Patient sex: M
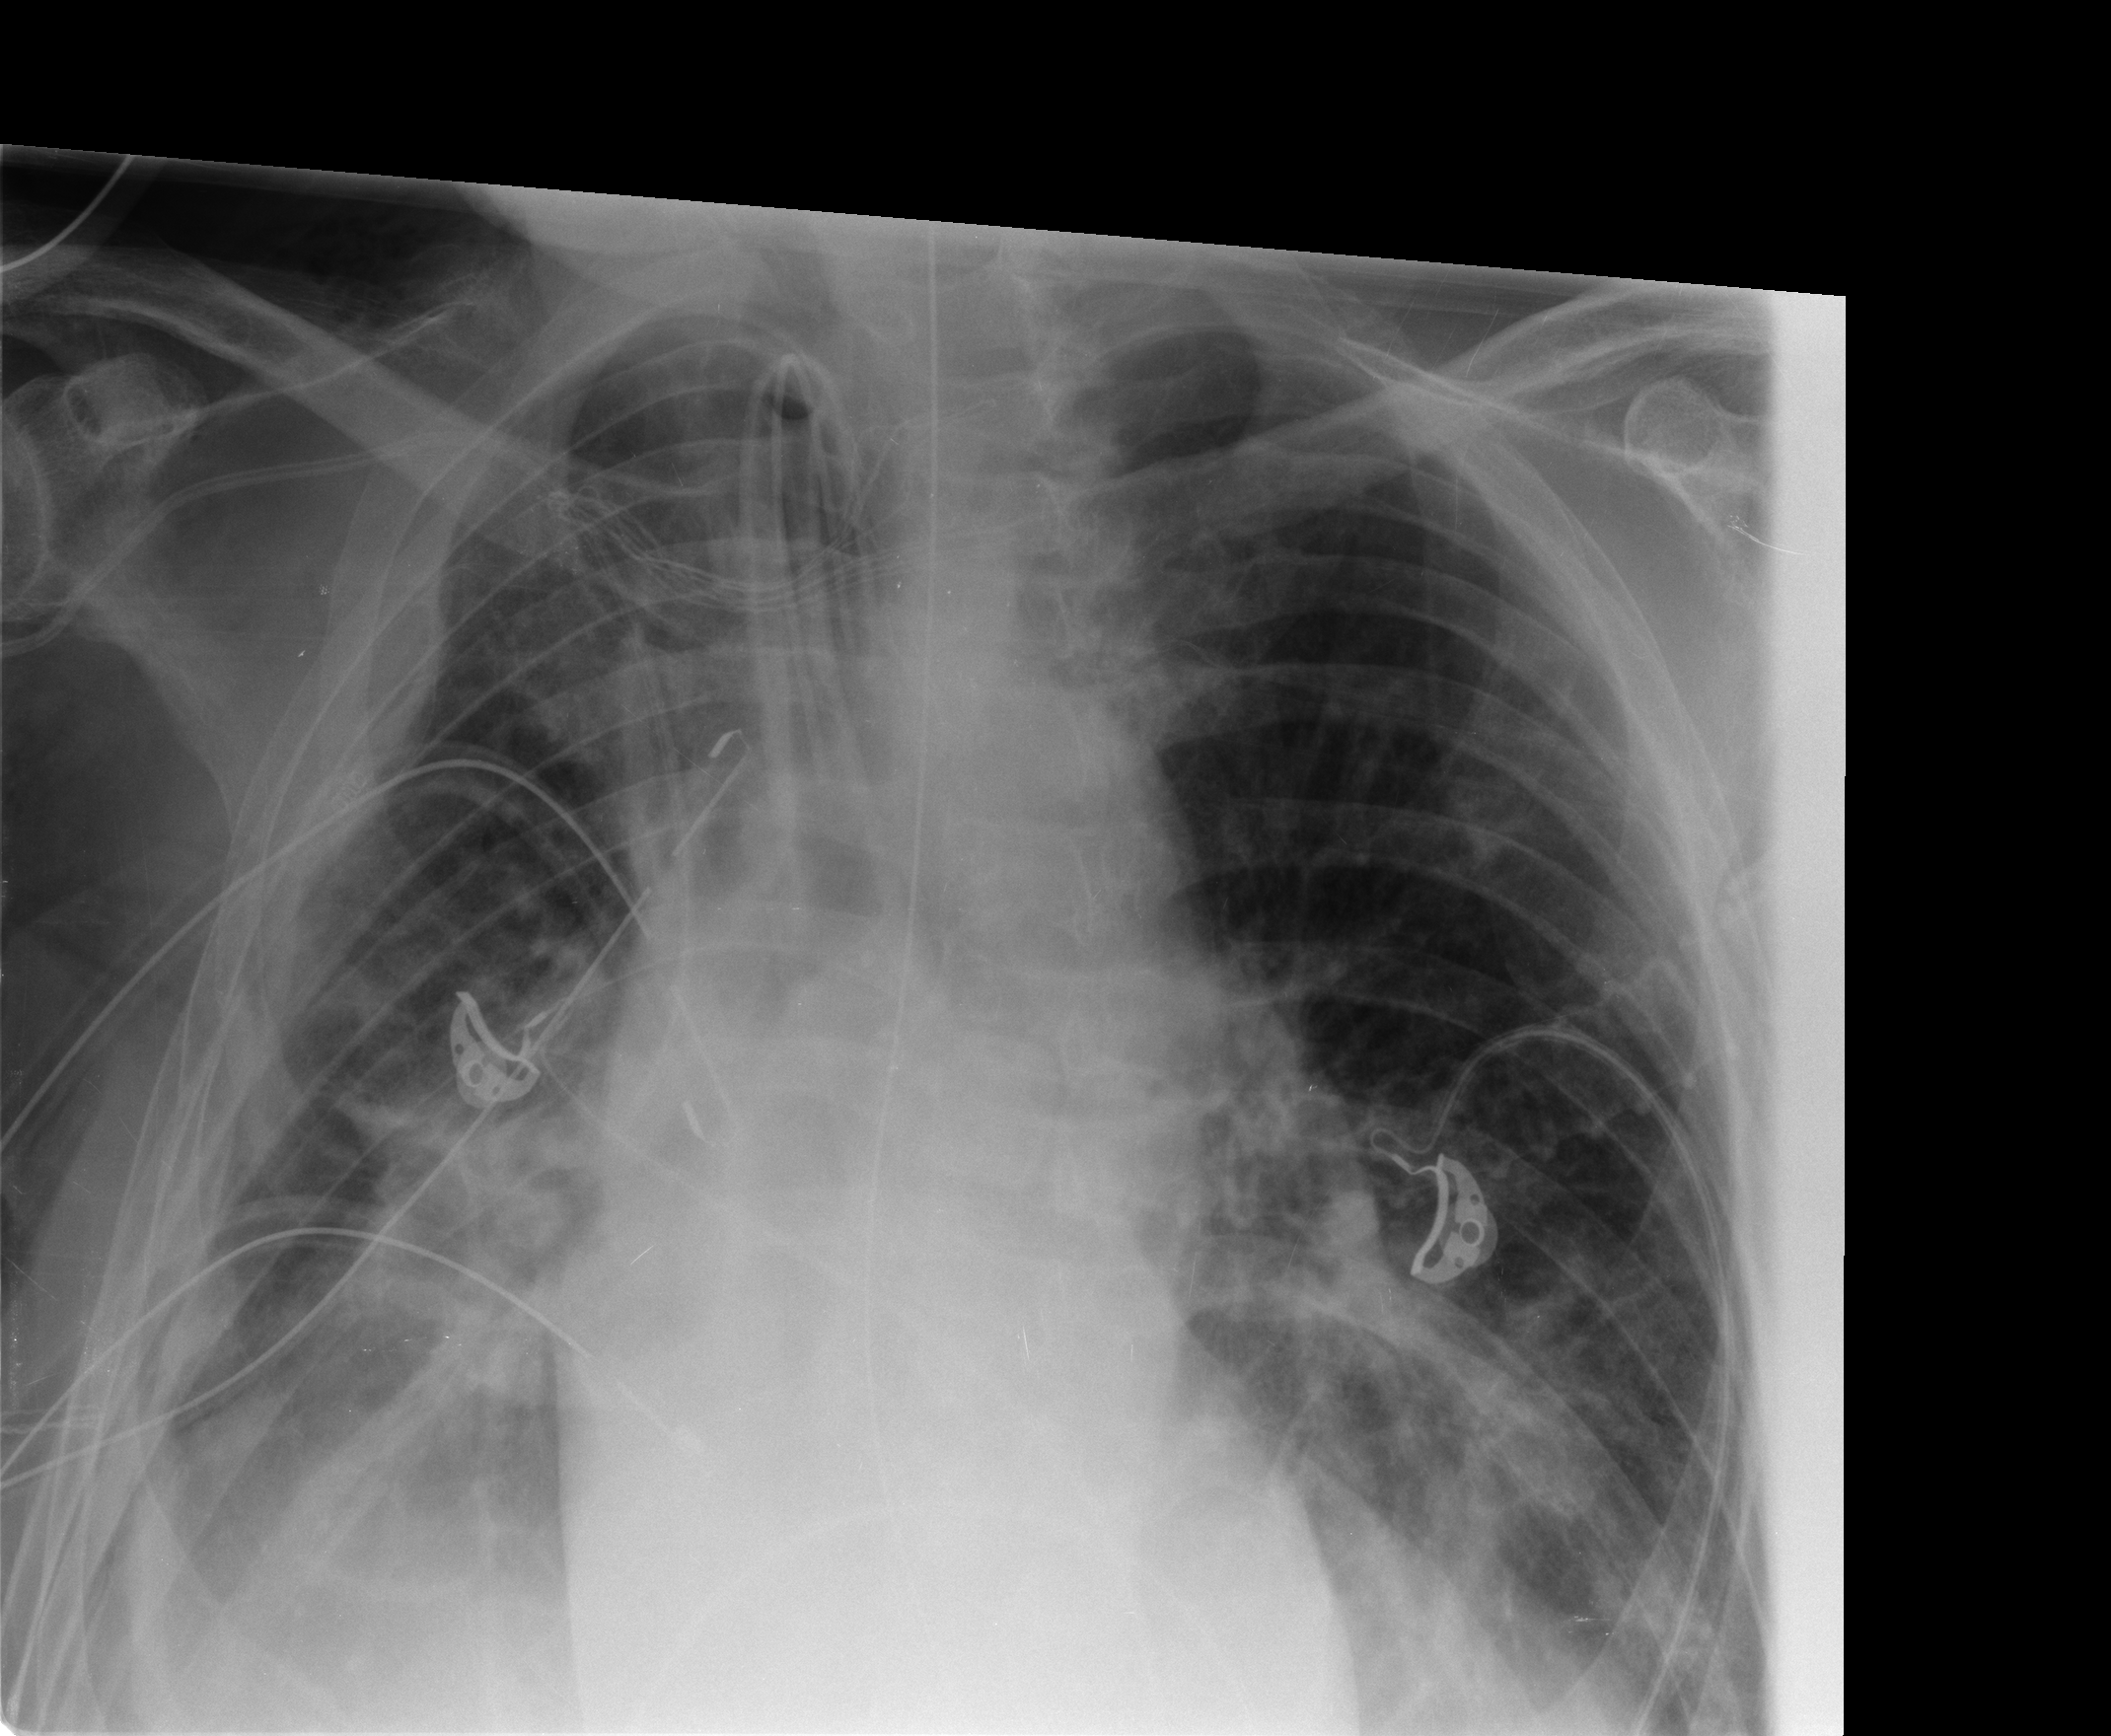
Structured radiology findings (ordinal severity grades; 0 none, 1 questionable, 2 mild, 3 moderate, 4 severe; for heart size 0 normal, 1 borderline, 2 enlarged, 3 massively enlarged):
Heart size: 2
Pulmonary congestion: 0
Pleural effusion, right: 3
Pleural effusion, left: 2
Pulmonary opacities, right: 3
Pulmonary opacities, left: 3
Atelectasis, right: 3
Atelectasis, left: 2